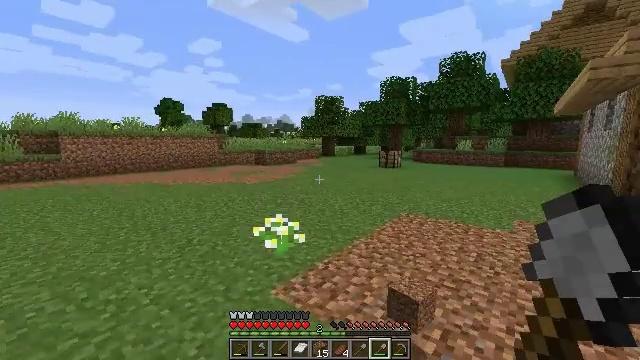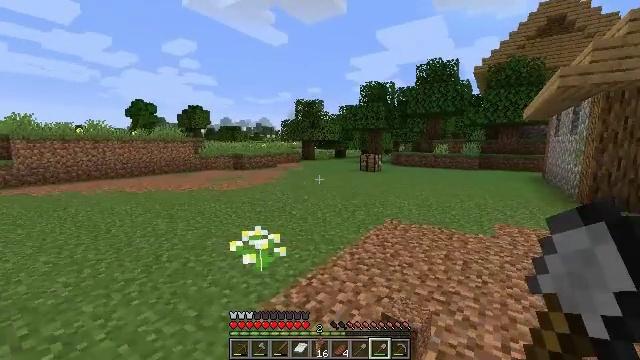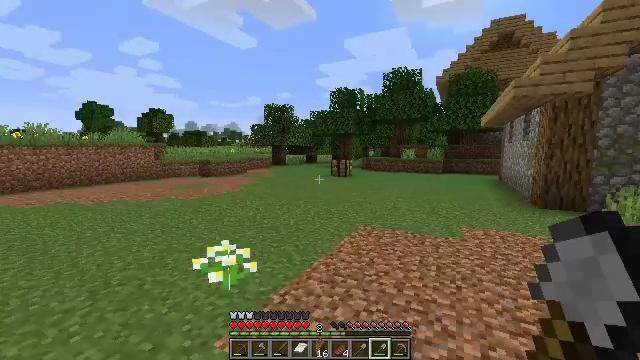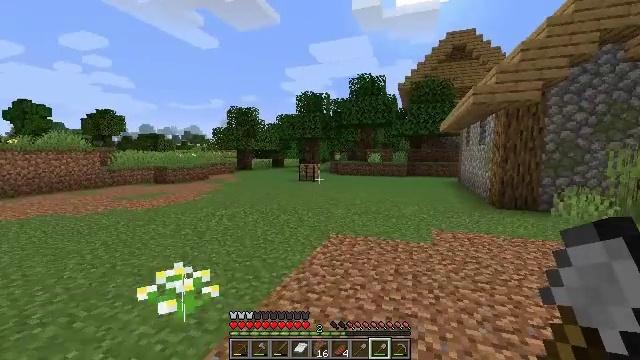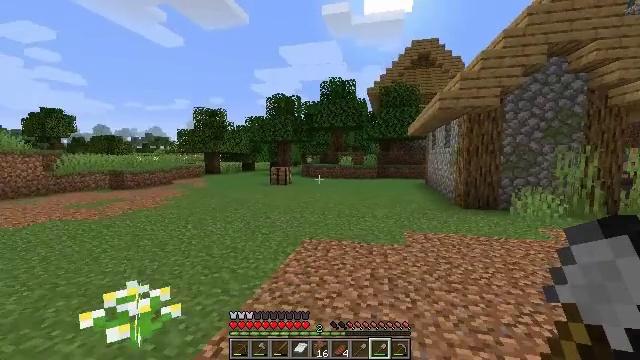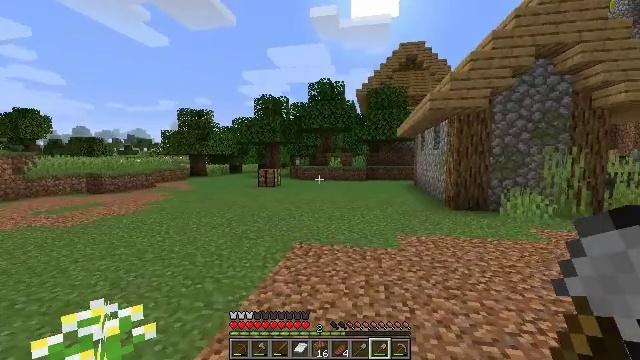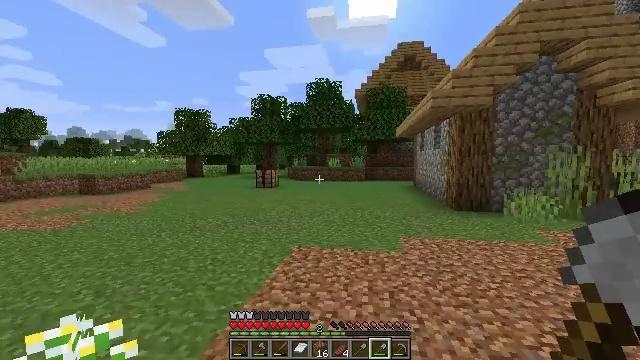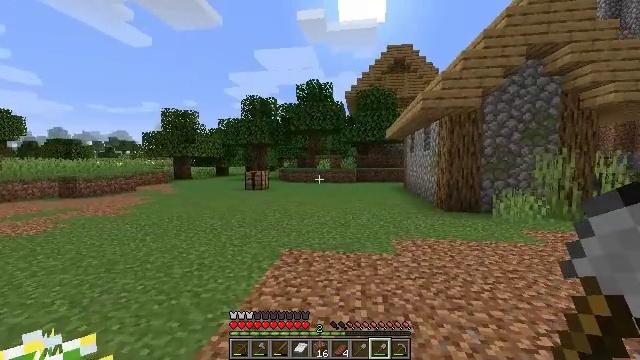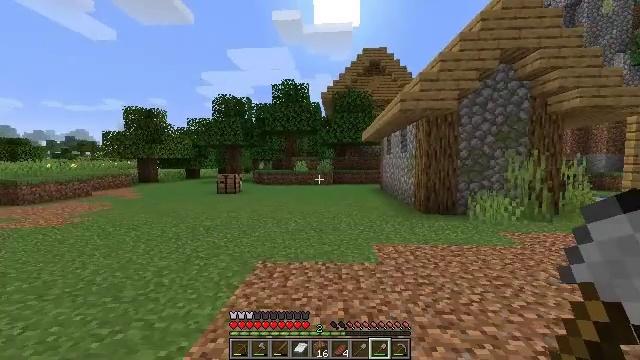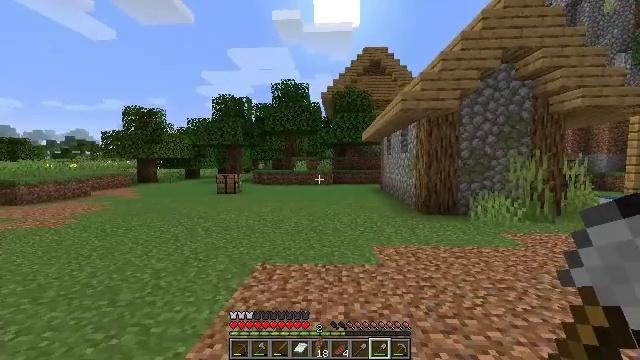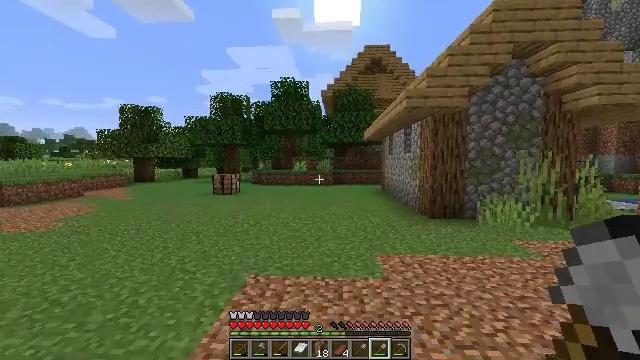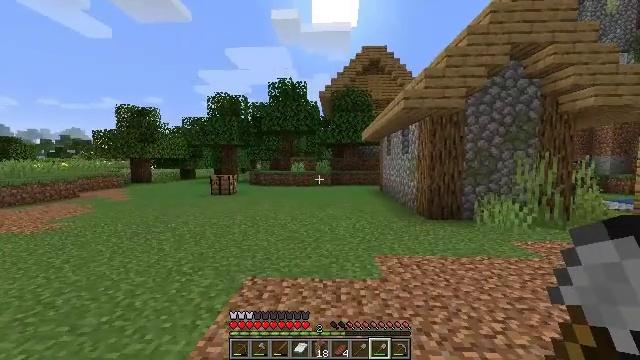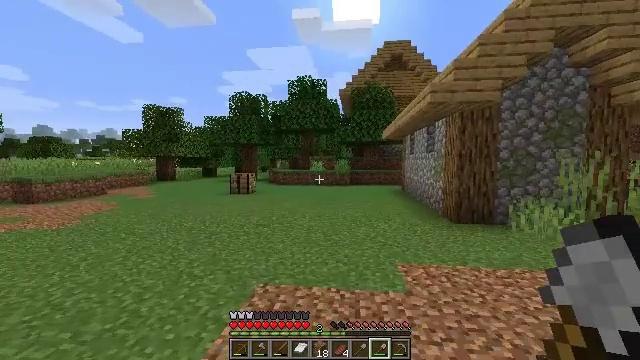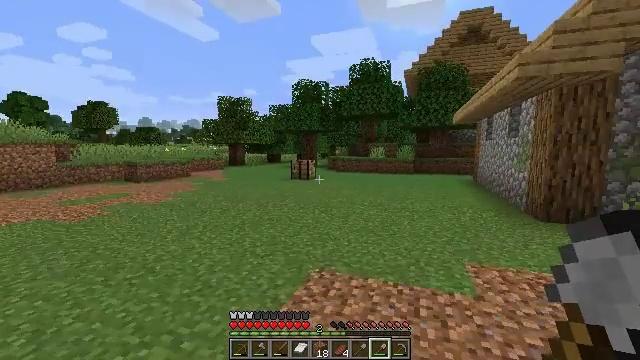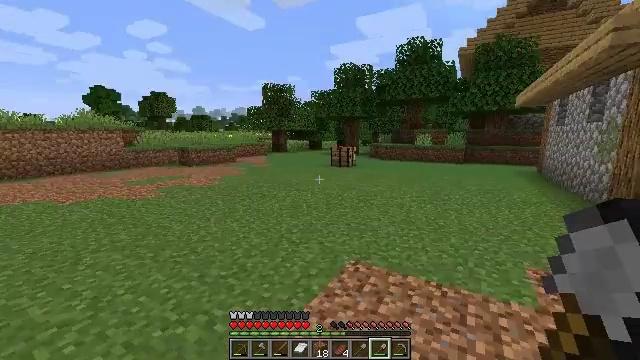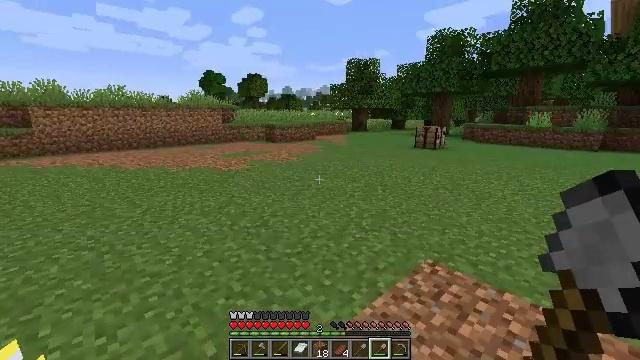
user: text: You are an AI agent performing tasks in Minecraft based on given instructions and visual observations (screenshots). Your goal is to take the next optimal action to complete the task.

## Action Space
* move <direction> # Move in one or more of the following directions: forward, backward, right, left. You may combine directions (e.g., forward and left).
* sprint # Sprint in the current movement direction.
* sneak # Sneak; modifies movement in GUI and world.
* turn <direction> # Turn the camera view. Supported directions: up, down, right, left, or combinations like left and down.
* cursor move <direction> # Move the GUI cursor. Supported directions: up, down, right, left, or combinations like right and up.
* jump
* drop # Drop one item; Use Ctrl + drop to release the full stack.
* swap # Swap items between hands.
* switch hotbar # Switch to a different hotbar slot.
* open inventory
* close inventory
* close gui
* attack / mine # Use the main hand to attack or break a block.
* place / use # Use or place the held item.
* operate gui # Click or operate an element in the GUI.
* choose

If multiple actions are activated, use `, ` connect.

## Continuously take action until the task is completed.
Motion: motion action
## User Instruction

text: Get an azure bluet to use in crafting.
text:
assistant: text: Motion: move forward, turn right
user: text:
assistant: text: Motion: move forward, turn right and up
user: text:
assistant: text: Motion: move forward, turn right
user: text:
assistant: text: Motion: move forward, turn right
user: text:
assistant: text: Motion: move forward, turn right
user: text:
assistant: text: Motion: move forward
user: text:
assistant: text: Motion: move forward, turn right
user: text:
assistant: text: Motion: move forward, turn right
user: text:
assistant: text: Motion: move forward
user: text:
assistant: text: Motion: move forward
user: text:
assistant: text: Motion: move forward
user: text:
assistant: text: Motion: move forward, turn left
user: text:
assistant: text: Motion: move forward, turn left and down
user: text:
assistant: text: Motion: move forward, turn left and down
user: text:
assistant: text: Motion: move forward, turn left and down
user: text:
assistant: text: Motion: turn left and down
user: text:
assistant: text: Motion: turn left and down
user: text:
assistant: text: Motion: turn left and down
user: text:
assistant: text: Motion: turn left and down
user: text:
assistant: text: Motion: turn left and down
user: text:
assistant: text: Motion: turn left and down
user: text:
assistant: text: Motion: turn left and down
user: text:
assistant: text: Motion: turn left
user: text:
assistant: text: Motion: turn left
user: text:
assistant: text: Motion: turn left
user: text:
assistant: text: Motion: turn left
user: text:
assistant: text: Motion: no_op
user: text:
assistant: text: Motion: attack / mine
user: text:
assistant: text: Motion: attack / mine
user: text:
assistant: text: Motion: attack / mine